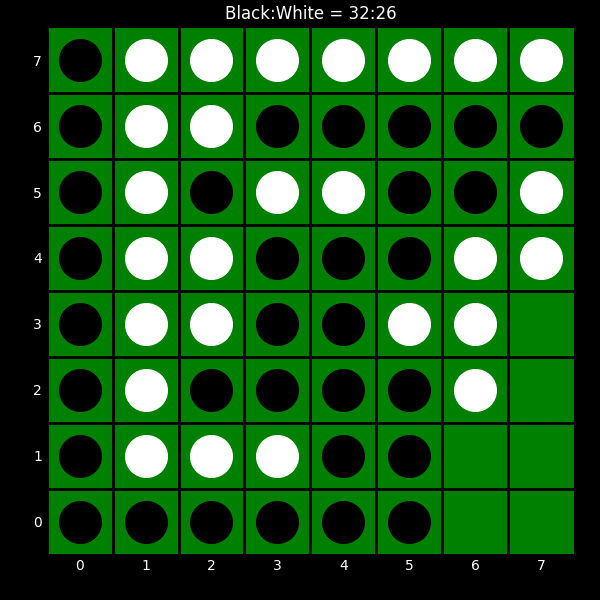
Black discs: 32
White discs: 26